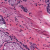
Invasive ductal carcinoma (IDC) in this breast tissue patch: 0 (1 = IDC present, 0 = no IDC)